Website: lowes
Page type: billing-address
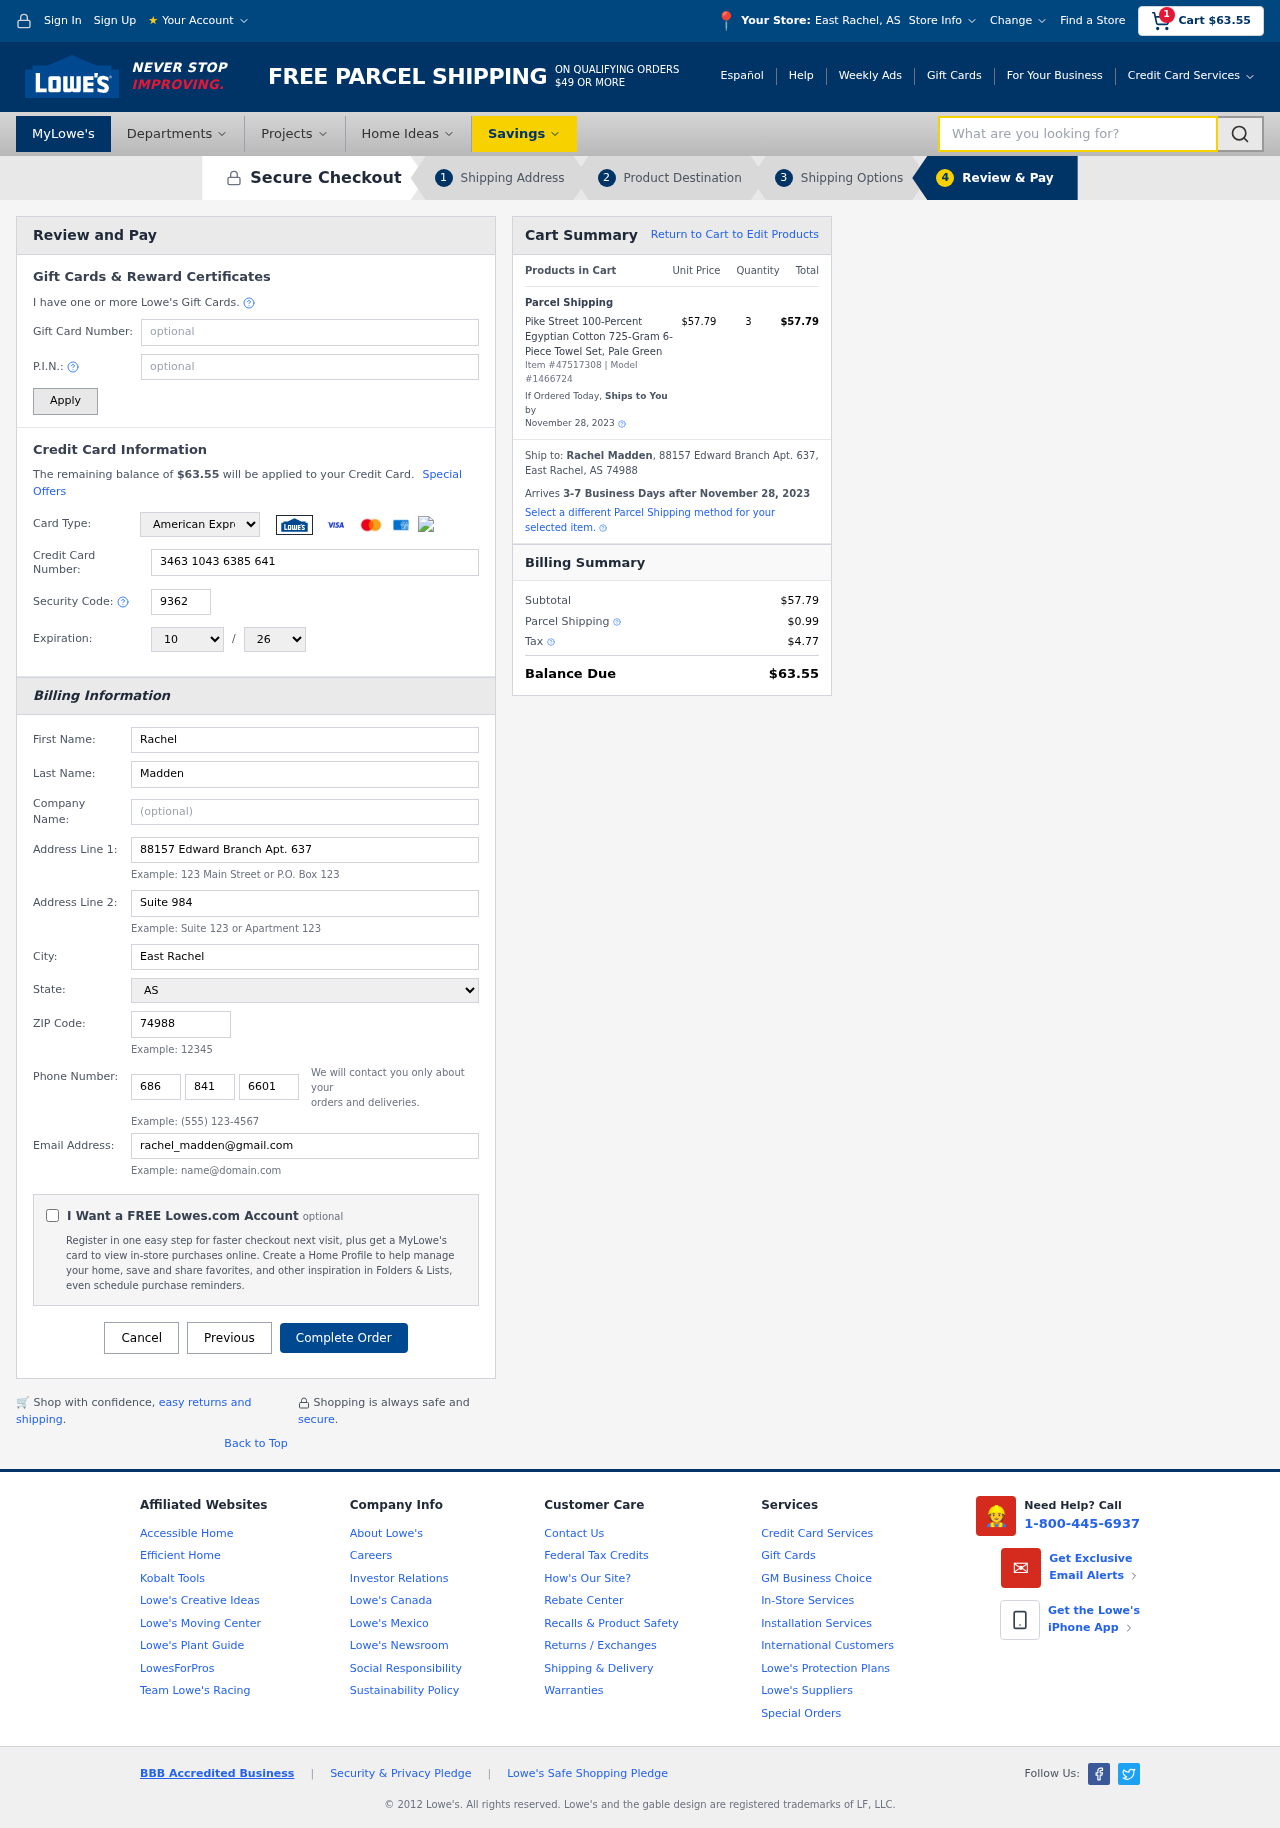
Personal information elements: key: PII_CARD_CVV
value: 9362
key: PII_CARD_EXPIRY_MONTH
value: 10
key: PII_CARD_EXPIRY_YEAR
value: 26
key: PII_CARD_NUMBER
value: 3463 1043 6385 641
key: PII_CARD_TYPE
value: American Express
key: PII_CITY
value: East Rachel
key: PII_CITY_STATE
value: East Rachel, AS
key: PII_EMAIL
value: rachel_madden@gmail.com
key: PII_FIRSTNAME
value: Rachel
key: PII_FULLNAME
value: Rachel Madden
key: PII_LASTNAME
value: Madden
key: PII_PHONE_AREA
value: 686
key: PII_PHONE_PREFIX
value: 841
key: PII_PHONE_SUFFIX
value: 6601
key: PII_POSTCODE
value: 74988
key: PII_STATE
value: AS
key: PII_STREET
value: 88157 Edward Branch Apt. 637
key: PII_STREET2
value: Suite 984
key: PII_CITY_STATE_ZIP
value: East Rachel, AS 74988
Product elements: key: PRODUCT1_NAME
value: Pike Street 100-Percent Egyptian Cotton 725-Gram 6-Piece Towel Set, Pale Green
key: PRODUCT1_PRICE
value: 57.79
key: PRODUCT1_QUANTITY
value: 3
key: PRODUCT_ITEM_NUMBER
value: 47517308
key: PRODUCT_MODEL_NUMBER
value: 1466724
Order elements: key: ORDER_SUBTOTAL
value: $63.55
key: ORDER_TOTAL
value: $63.55
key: ORDER_SHIPPING_DATE
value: November 28, 2023
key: ORDER_SUBTOTAL
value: $57.79
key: ORDER_DELIVERY_DATE
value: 3-7 Business Days after November 28, 2023
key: ORDER_SHIPPING_DATE2
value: November 28, 2023
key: ORDER_SUBTOTAL2
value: $57.79
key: ORDER_SHIPPING_COST
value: $0.99
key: ORDER_TAX
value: $4.77
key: ORDER_TOTAL2
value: $63.55
Search elements: key: HEADER_SEARCH
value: What are you looking for?